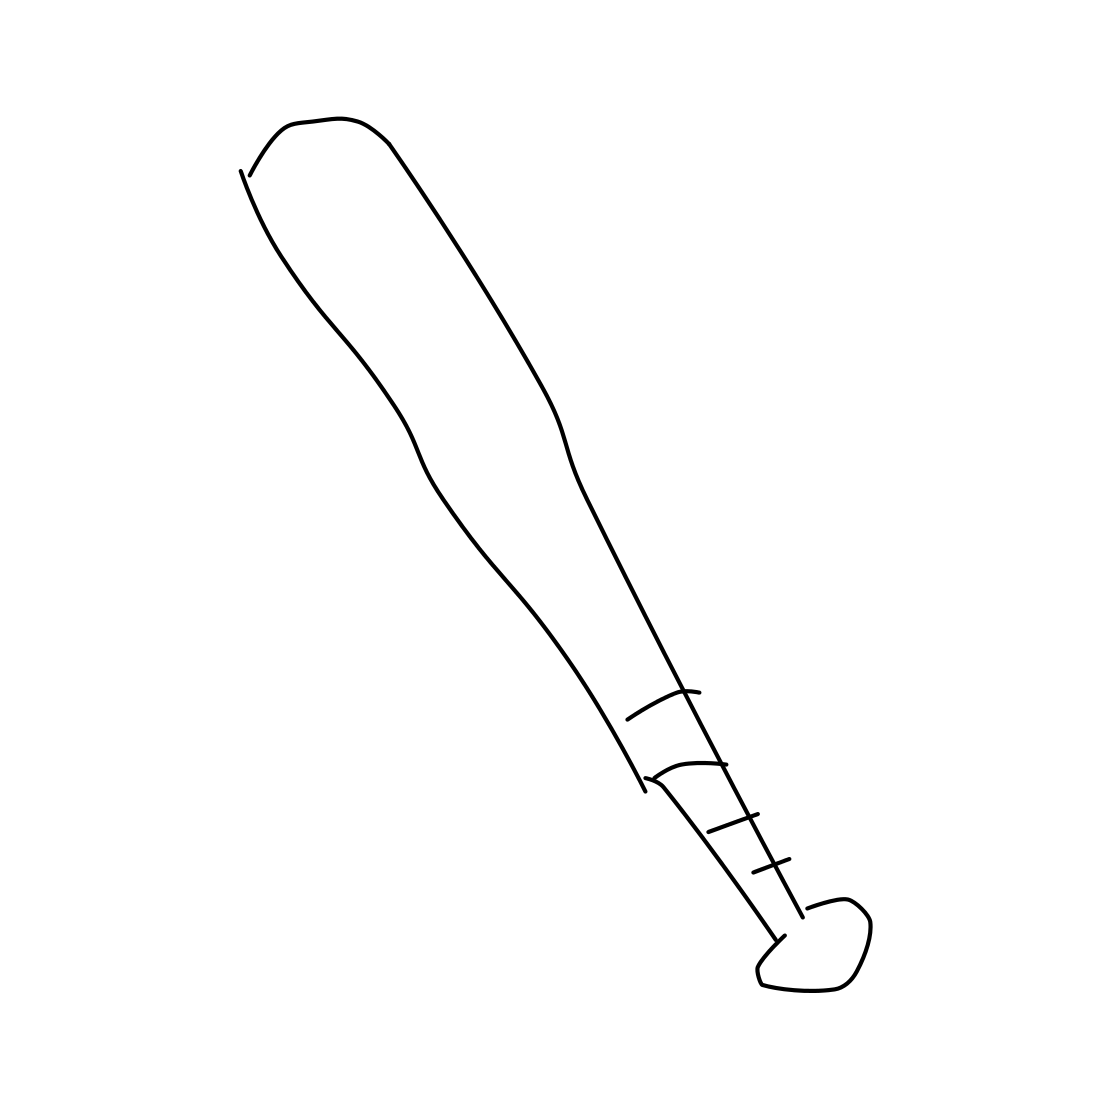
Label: baseball bat